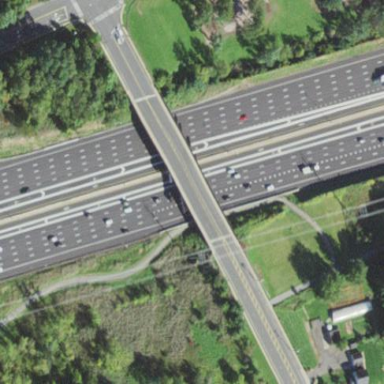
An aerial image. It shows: Bridge with beam structure.